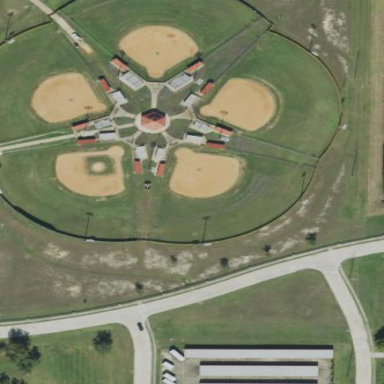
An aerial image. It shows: Baseball pitch for leisure land activities.